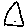
Label: triangle